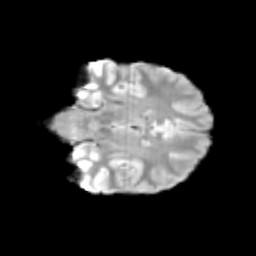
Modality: T2w
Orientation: coronal
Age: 13
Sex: male
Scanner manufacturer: siemens
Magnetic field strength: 3 T
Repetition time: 3.8 s
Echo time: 0.07 s